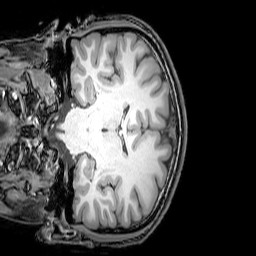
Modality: T1w
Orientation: coronal
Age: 24
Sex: male
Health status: healthy
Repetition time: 0.081 s
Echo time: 0.037 s